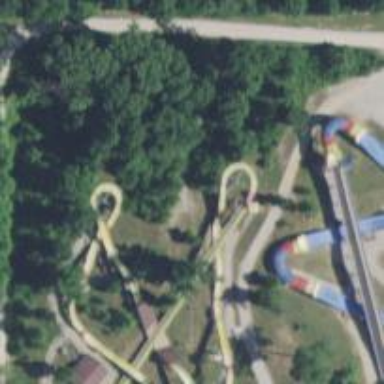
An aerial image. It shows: Water slide attraction.